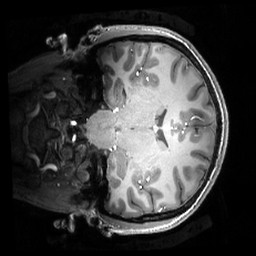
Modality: T1w
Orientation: coronal
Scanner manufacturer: philips
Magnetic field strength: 7 T
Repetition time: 0.008 s
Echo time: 0.001974 s